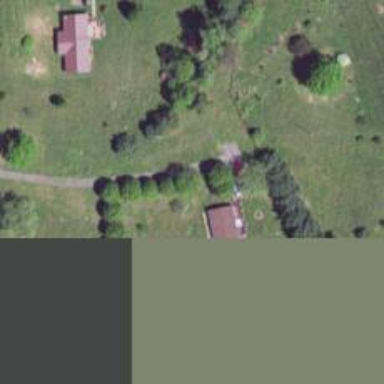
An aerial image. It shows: Driveway.